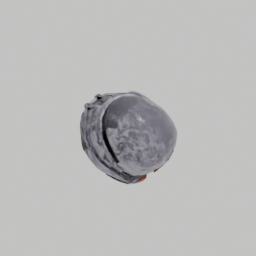
Label: people